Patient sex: M
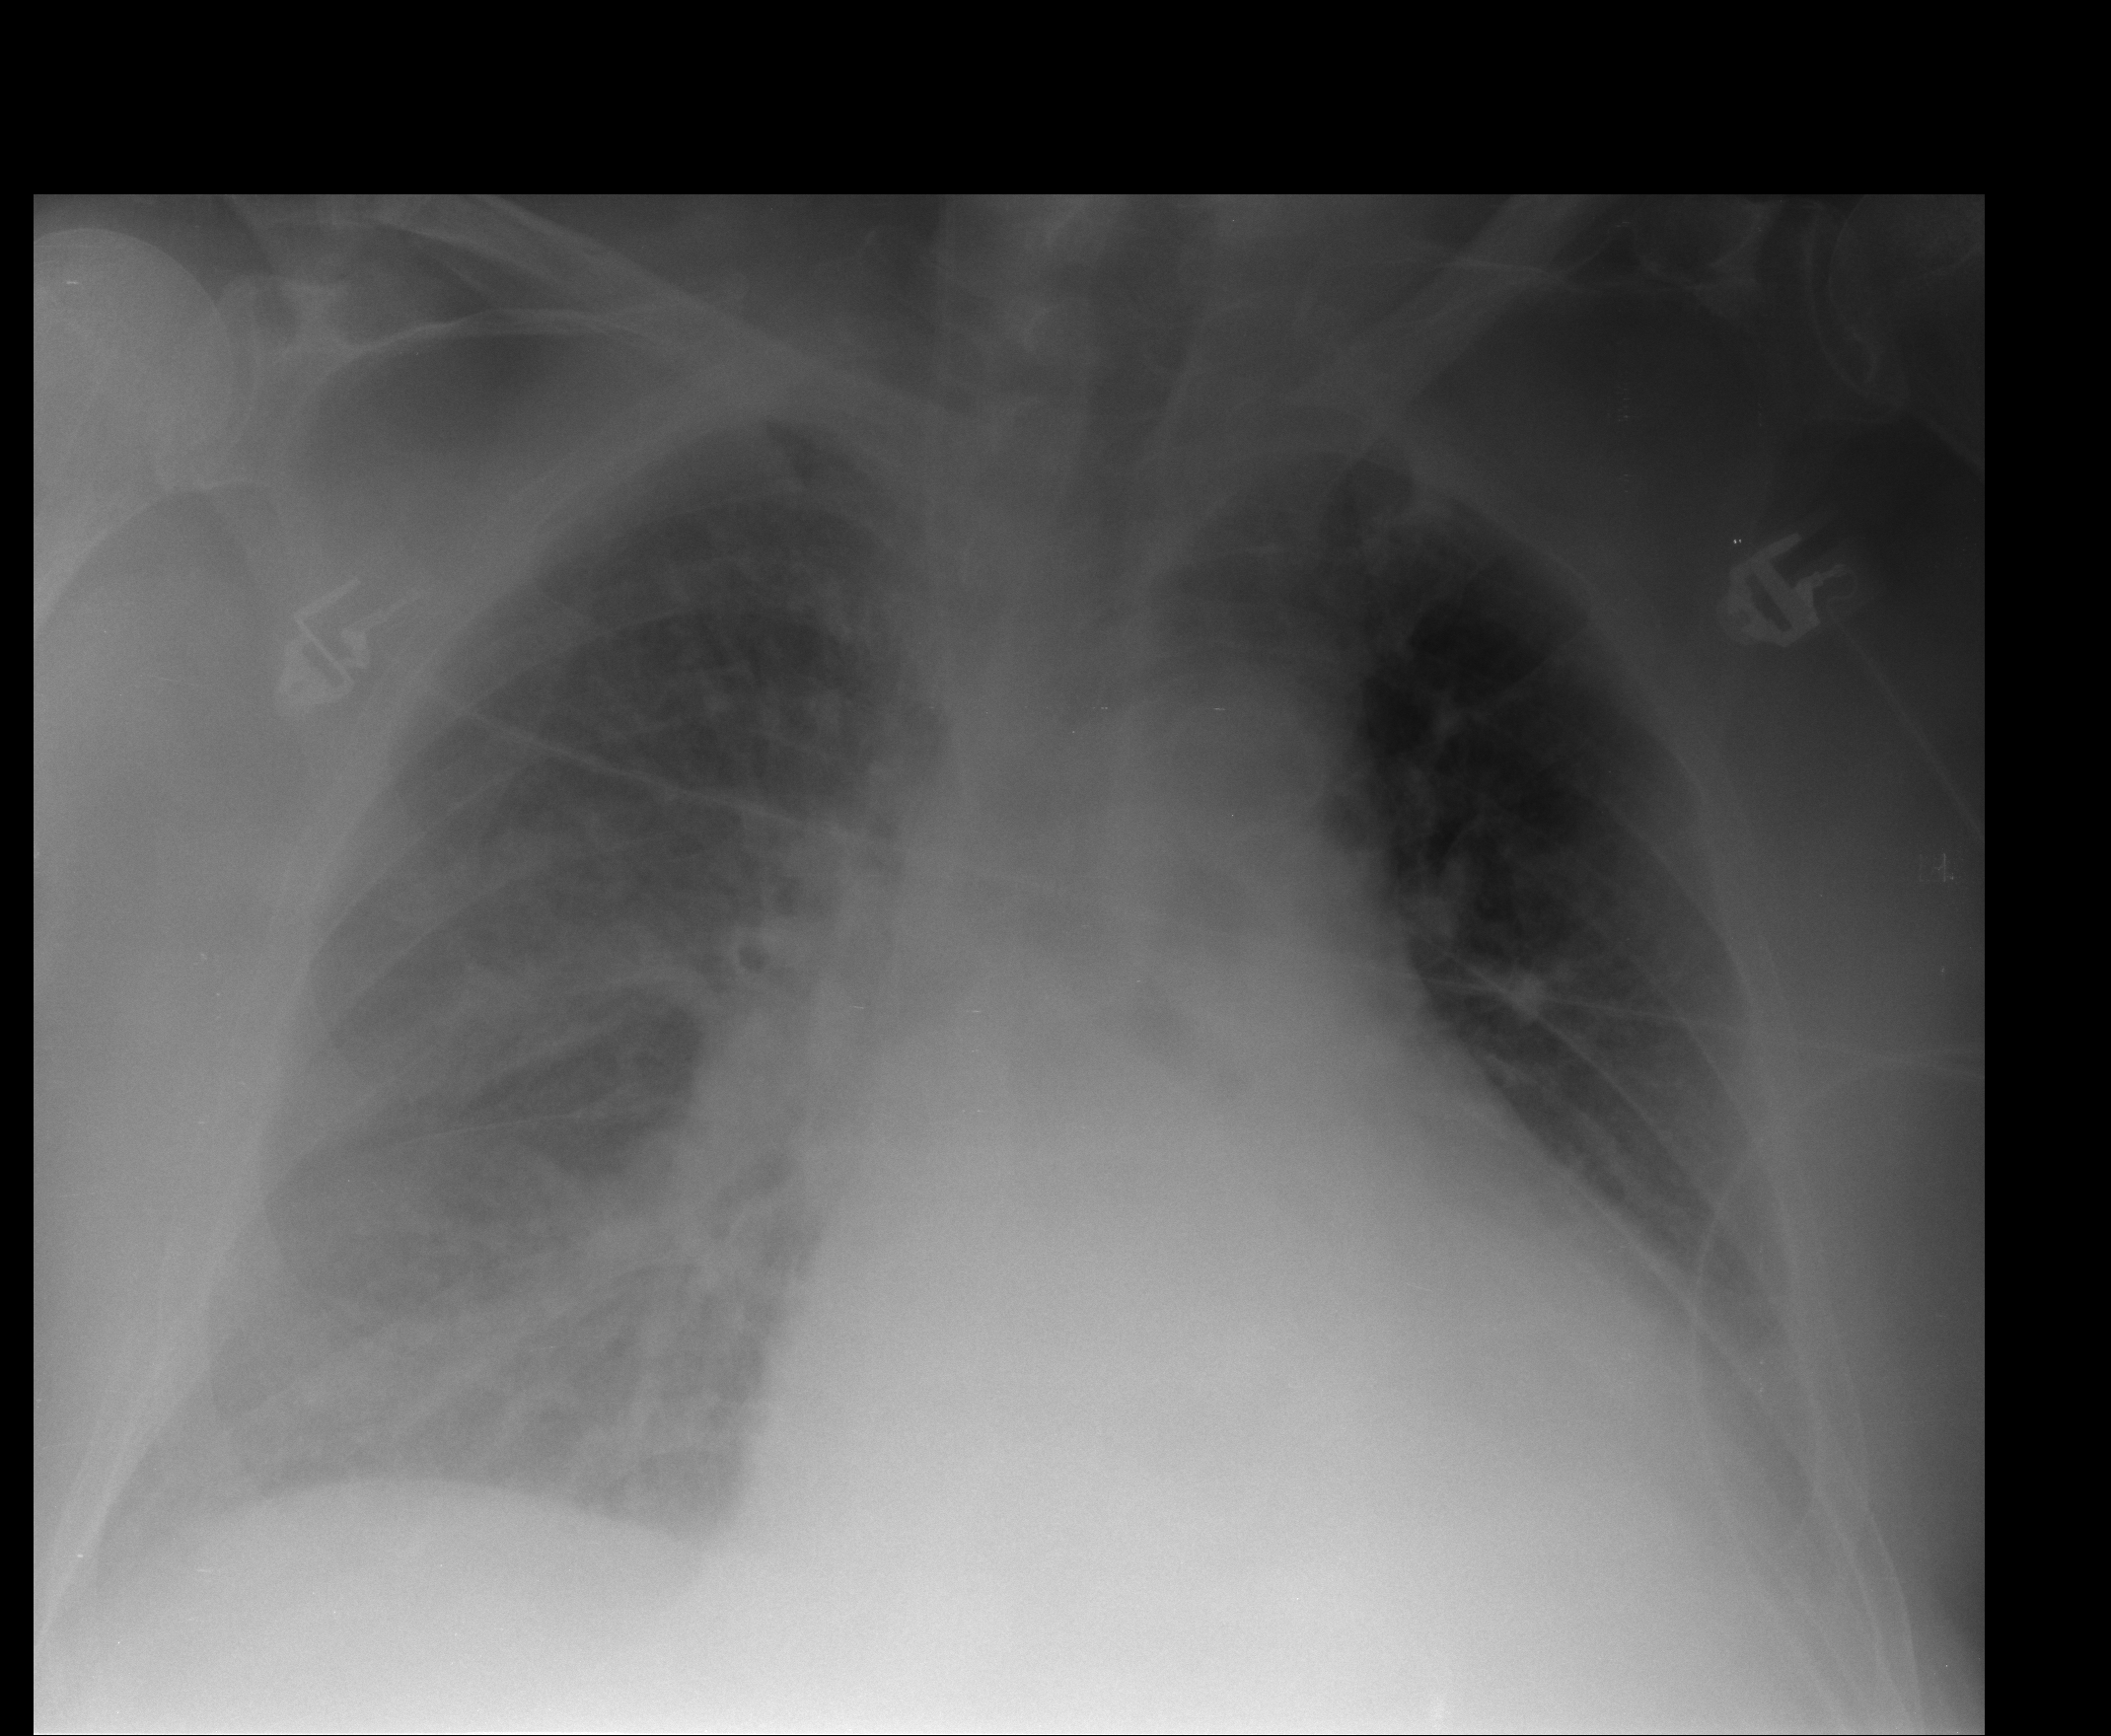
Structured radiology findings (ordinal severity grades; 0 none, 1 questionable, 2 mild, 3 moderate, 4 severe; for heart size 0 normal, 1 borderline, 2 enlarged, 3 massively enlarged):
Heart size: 3
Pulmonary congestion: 2
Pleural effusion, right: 2
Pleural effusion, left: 2
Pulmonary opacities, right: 3
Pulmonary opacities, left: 2
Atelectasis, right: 4
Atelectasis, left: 2